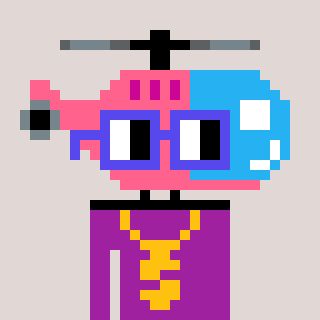
a pixel art character with square blue glasses, a helicopter-shaped head and a magenta-colored body on a warm background